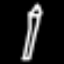
Label: pencil